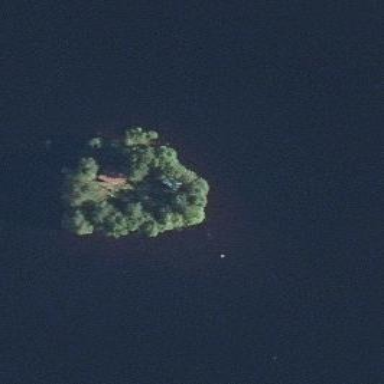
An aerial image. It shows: Islet.